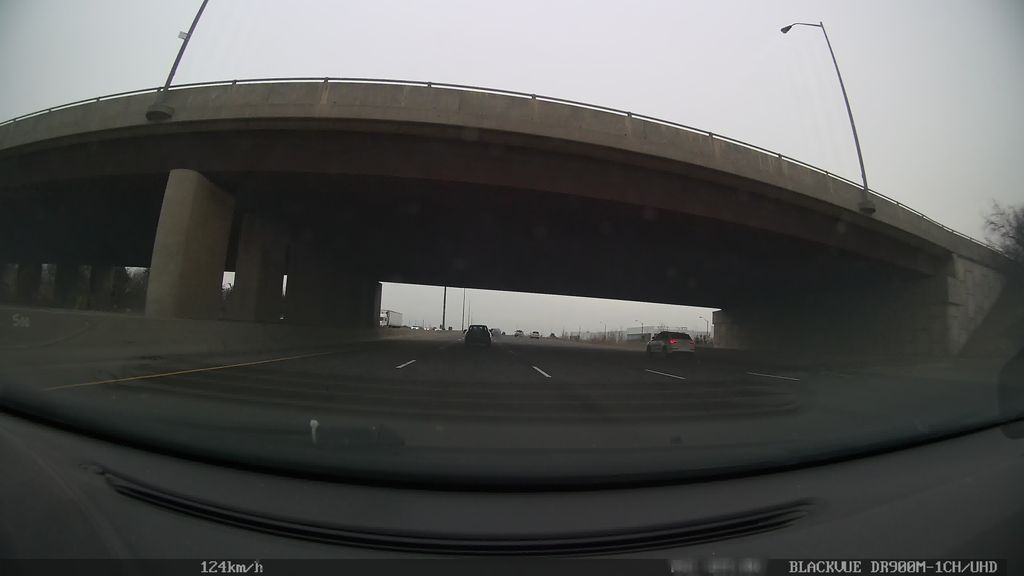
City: toronto